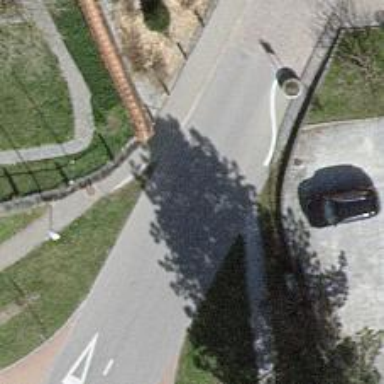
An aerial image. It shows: Residential road with asphalt surface.